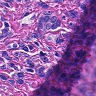
Metastatic tissue present: yes